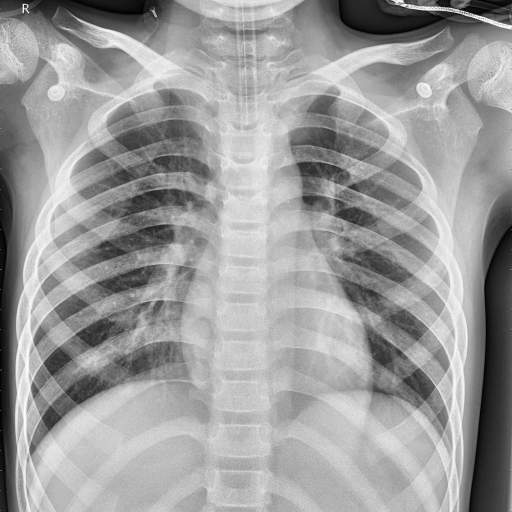
Finding: PNEUMONIA